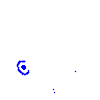
Particle: electron